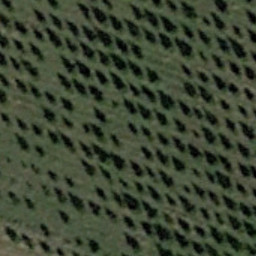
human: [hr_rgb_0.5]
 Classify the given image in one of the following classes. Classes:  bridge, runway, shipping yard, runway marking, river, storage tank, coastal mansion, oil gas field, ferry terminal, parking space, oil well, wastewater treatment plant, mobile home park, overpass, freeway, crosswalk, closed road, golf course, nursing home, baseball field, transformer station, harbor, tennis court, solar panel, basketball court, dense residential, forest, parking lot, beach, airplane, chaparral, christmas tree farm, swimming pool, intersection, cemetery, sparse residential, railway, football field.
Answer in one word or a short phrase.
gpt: christmas tree farm